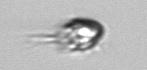
Label: Balanion